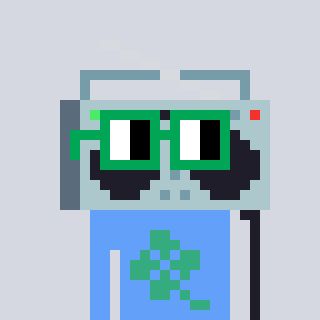
a pixel art character with square green glasses, a boombox-shaped head and a blue-colored body on a cool background